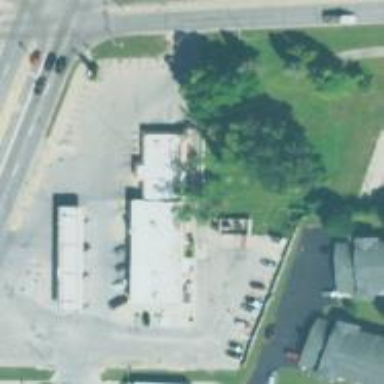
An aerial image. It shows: Convenience shop.